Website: apple
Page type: account-selection
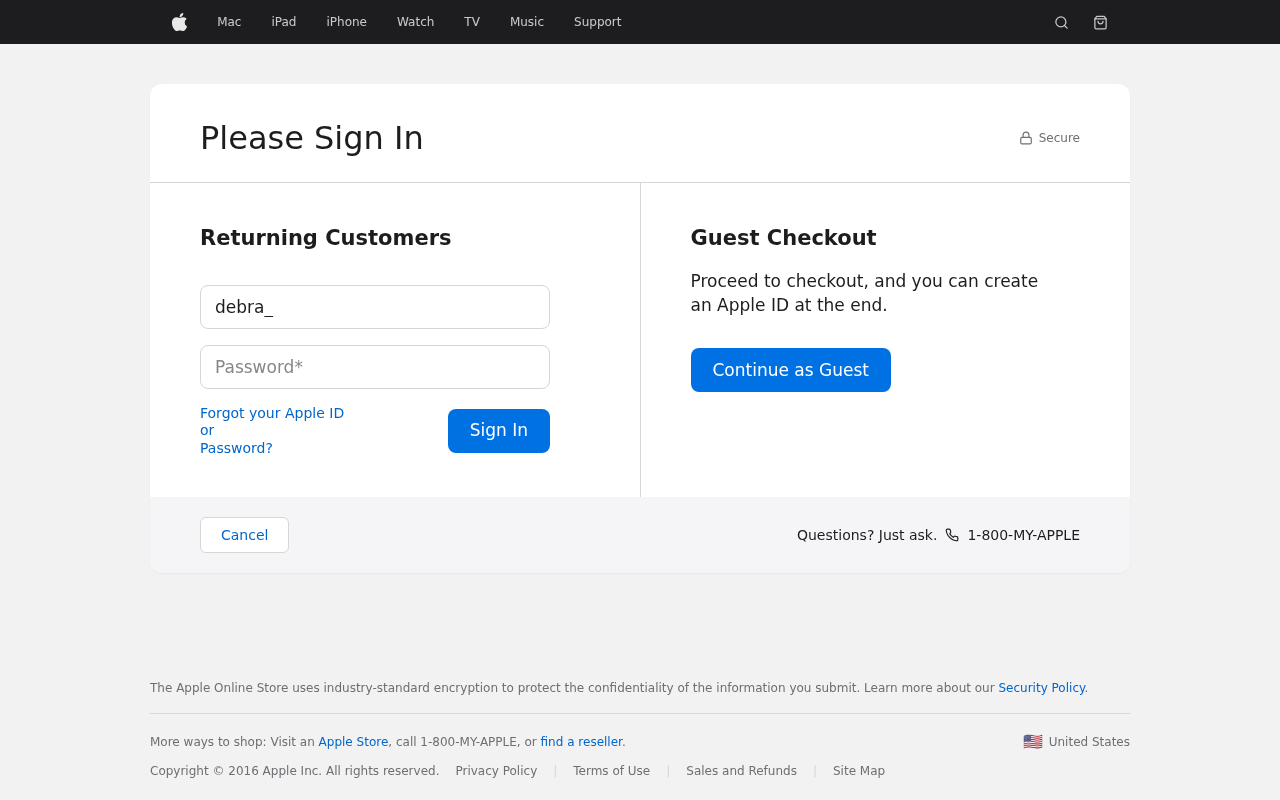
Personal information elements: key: PII_LOGIN_USERNAME
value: debra_clark